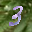
Label: 3